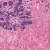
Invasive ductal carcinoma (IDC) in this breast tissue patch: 0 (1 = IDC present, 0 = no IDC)